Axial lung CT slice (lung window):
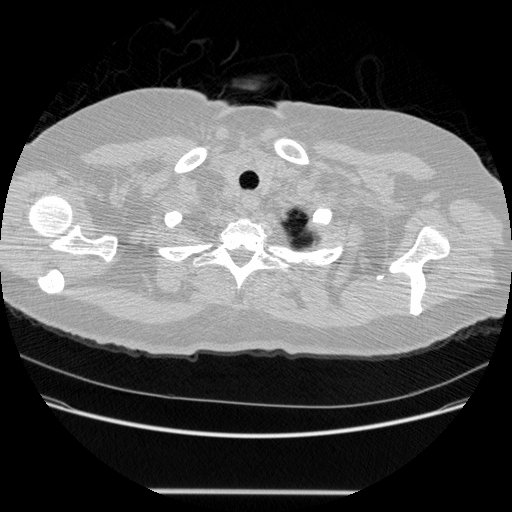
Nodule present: no